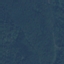
Label: Forest